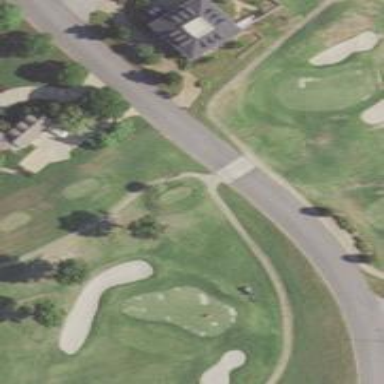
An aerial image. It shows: Path designated for golf carts.